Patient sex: F
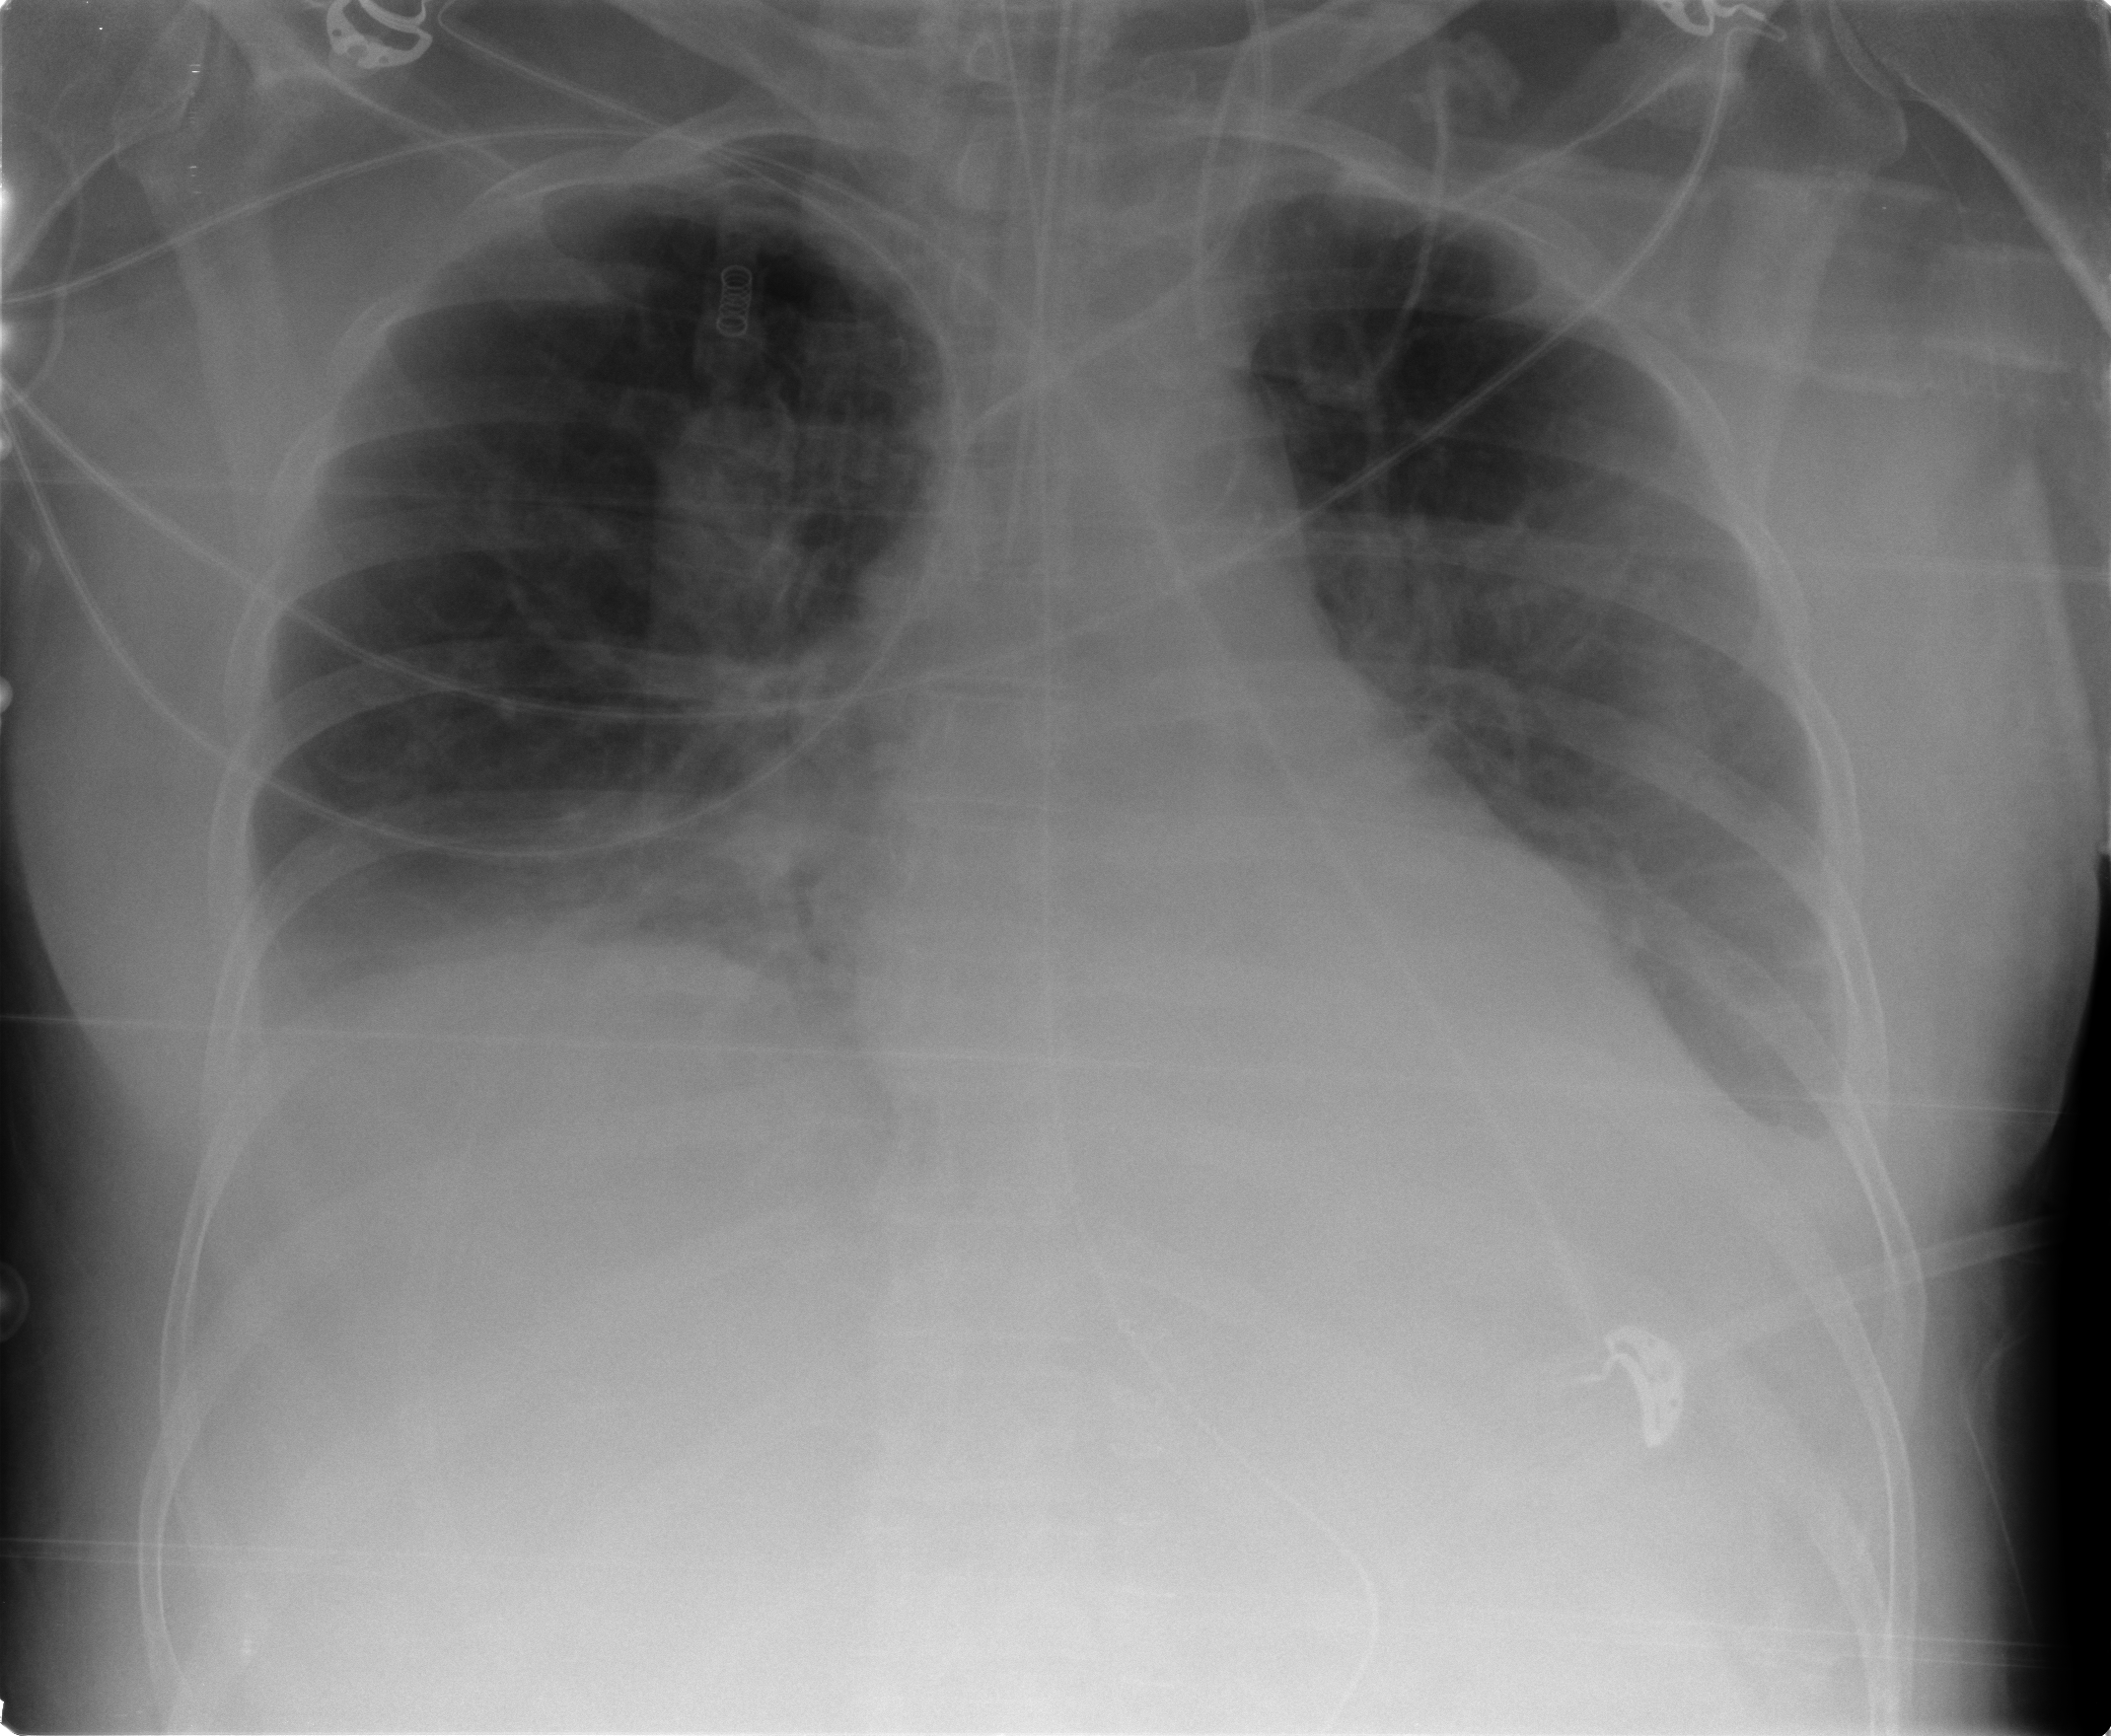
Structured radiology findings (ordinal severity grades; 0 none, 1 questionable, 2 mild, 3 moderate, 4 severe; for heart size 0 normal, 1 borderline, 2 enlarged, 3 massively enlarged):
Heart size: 1
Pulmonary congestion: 2
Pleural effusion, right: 2
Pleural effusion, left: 2
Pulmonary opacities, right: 0
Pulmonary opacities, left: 2
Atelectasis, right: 2
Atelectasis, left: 2